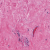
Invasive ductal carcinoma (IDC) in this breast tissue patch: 0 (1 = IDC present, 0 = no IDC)